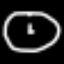
Label: clock